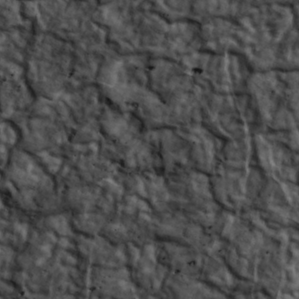
Label: non_frost